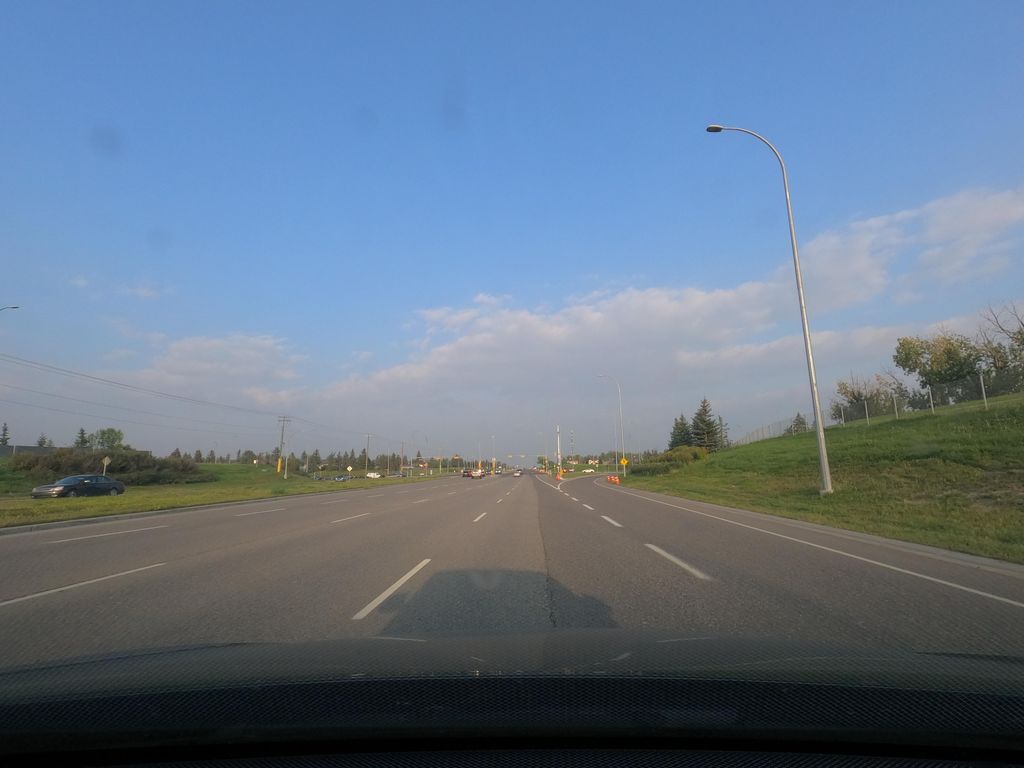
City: calgary